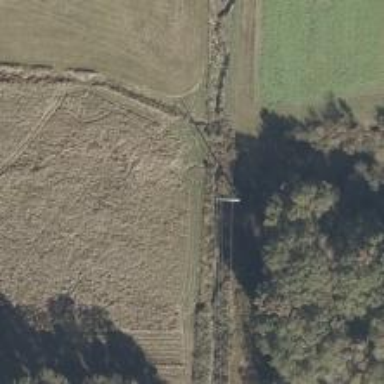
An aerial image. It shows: Power pole.